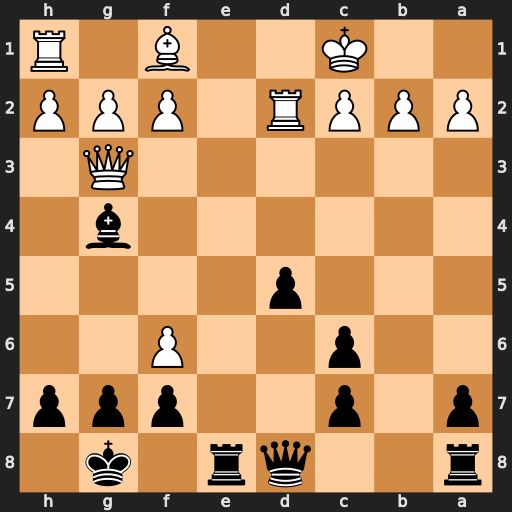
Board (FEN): r2qr1k1/p1p2ppp/2p2P2/3p4/6b1/6Q1/PPPR1PPP/2K2B1R
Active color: b
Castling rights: -
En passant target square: -
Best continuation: Re1+ Rd1 Rxd1#